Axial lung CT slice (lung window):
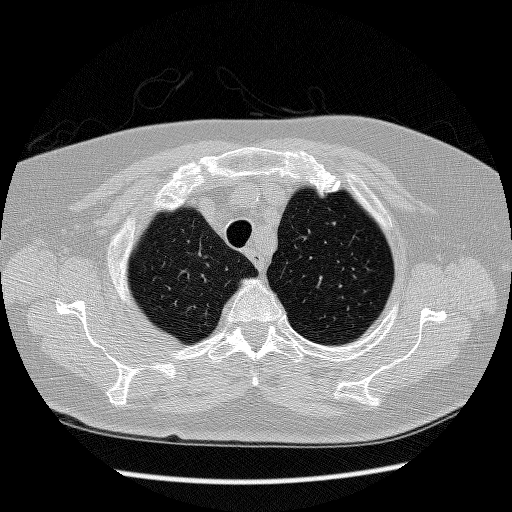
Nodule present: no